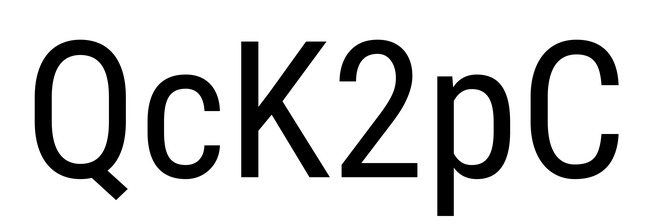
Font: Roboto_Condensed_Regular